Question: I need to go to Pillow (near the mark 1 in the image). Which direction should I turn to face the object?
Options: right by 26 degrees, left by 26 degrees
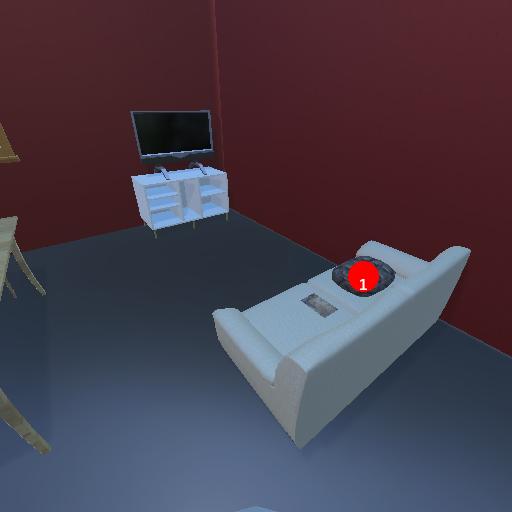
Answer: right by 26 degrees